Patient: sex M, age 56
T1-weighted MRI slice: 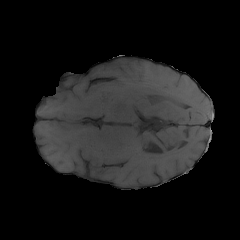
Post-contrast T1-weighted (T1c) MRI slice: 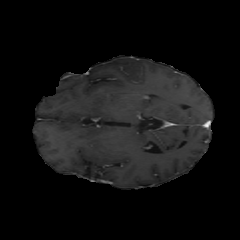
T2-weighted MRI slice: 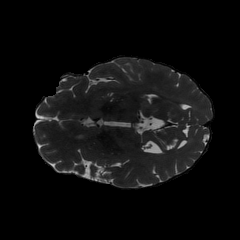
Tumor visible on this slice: no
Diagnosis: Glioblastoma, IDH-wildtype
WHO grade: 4